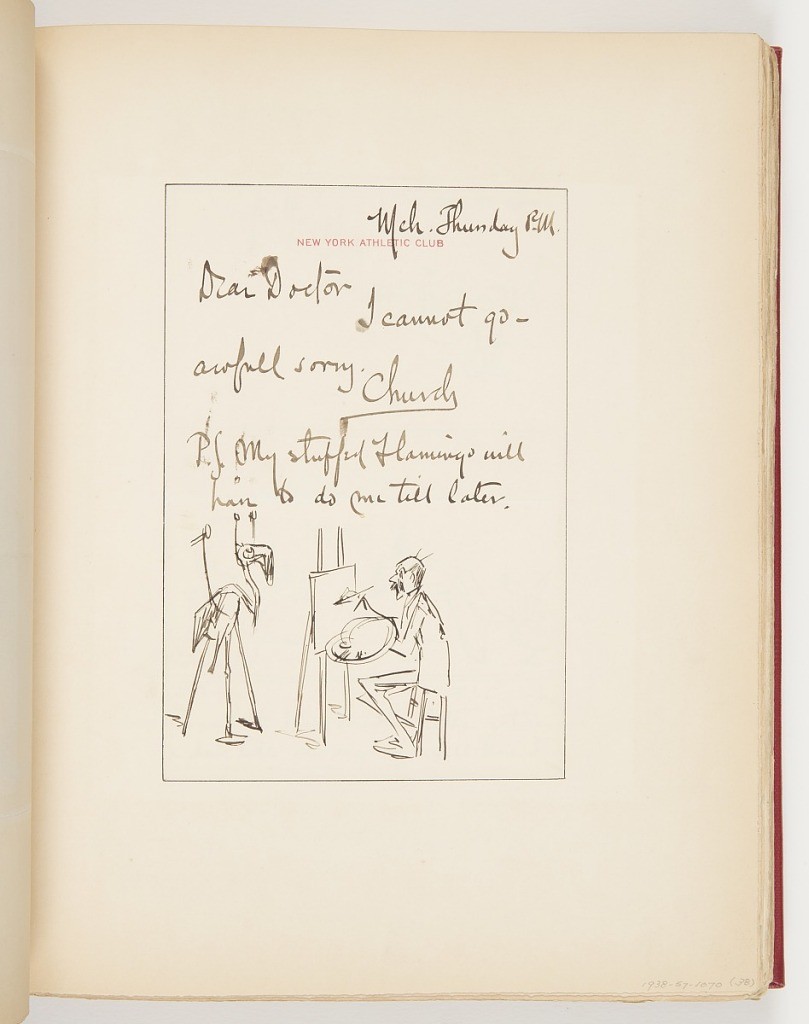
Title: Letter to Dr. Dudley Tenney
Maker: Frederick Stuart Church, American, 1842–1924
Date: ca. 1895
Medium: Pen and brown ink on paper
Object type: Ephemera
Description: Center, letter to Dr. Dudley Tenney; bottom; left, stuffed flamingo; right, man sitting in profile with paintbrush and left hand and palette in right paint in front of easel.